Field crop: tomato
Growth stage: 1
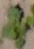
Species: solanum